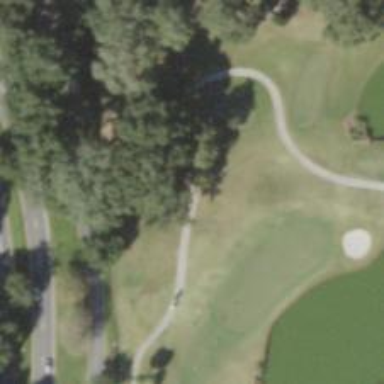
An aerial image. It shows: Golf cartpath that is also road path.